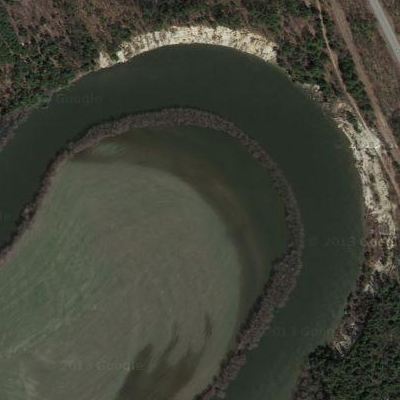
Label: dRiverLake